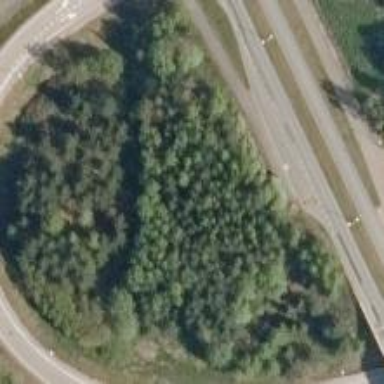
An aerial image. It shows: Mixed leaf woodland.